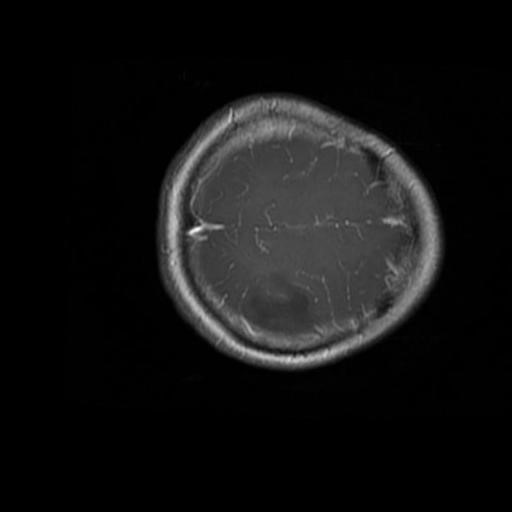
Label: brain_glioma